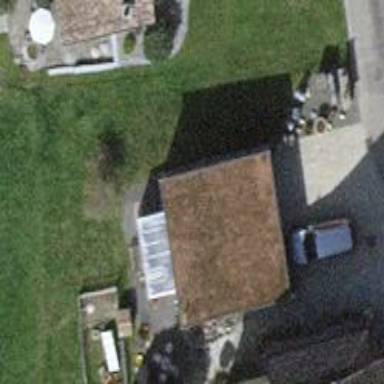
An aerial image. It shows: View of roof of building.